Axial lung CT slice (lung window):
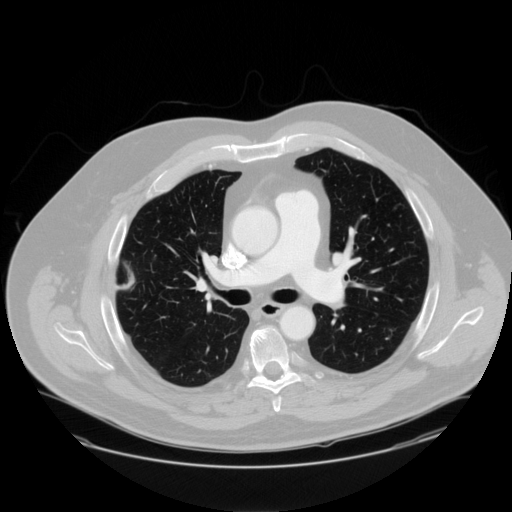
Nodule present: no